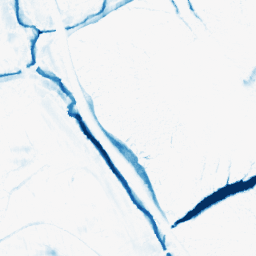
Category: morphological
Decomposition family: morphological_ellipse
Decomposition parameters: operation: closing
width: 20
height: 10
Upsampling method: regularized
Upsampling parameters: scale: 4
lambda_reg: 0.001
Upsampling scale: 4